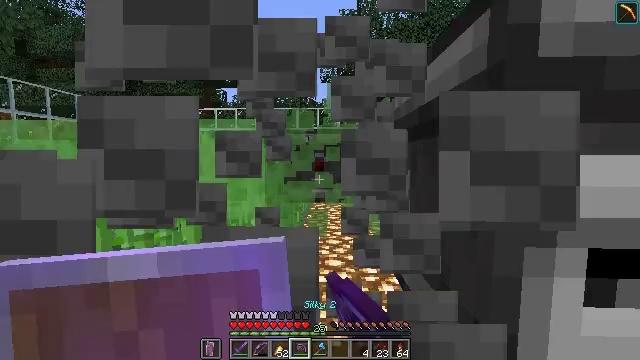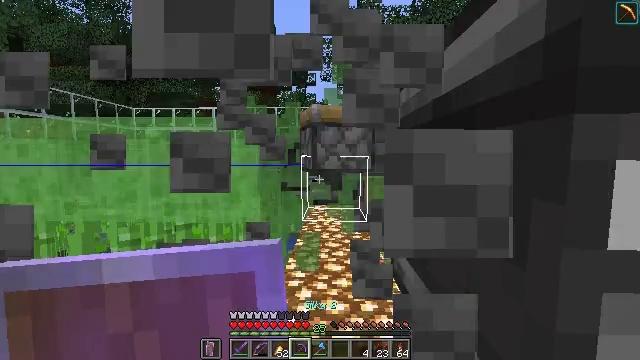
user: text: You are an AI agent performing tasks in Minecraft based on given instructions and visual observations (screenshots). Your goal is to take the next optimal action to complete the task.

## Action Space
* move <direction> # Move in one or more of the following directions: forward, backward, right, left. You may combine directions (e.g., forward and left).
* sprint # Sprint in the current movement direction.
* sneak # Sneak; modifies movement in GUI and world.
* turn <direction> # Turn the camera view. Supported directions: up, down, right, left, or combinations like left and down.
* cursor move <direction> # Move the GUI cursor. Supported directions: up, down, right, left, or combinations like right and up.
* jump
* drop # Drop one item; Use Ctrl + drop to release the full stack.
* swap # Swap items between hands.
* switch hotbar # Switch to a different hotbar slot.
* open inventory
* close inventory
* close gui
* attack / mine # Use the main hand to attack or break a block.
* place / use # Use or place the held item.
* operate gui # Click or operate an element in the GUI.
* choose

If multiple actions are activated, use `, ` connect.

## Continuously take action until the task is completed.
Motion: motion action
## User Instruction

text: Break the slime block to collect it.
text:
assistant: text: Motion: move forward
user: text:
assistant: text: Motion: no_op